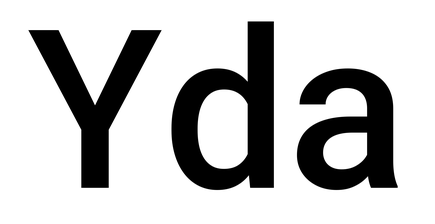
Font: Roboto_Medium